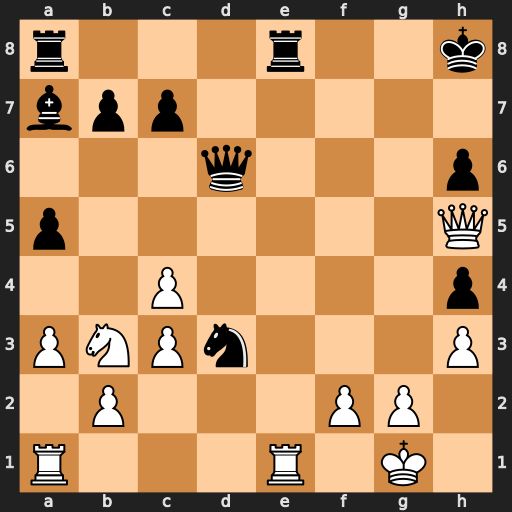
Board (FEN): r3r2k/bpp5/3q3p/p6Q/2P4p/PNPn3P/1P3PP1/R3R1K1
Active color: w
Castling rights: -
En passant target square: -
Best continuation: Rxe8+ Rxe8 Qxe8+